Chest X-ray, PA view. Patient: 41 years old, sex M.
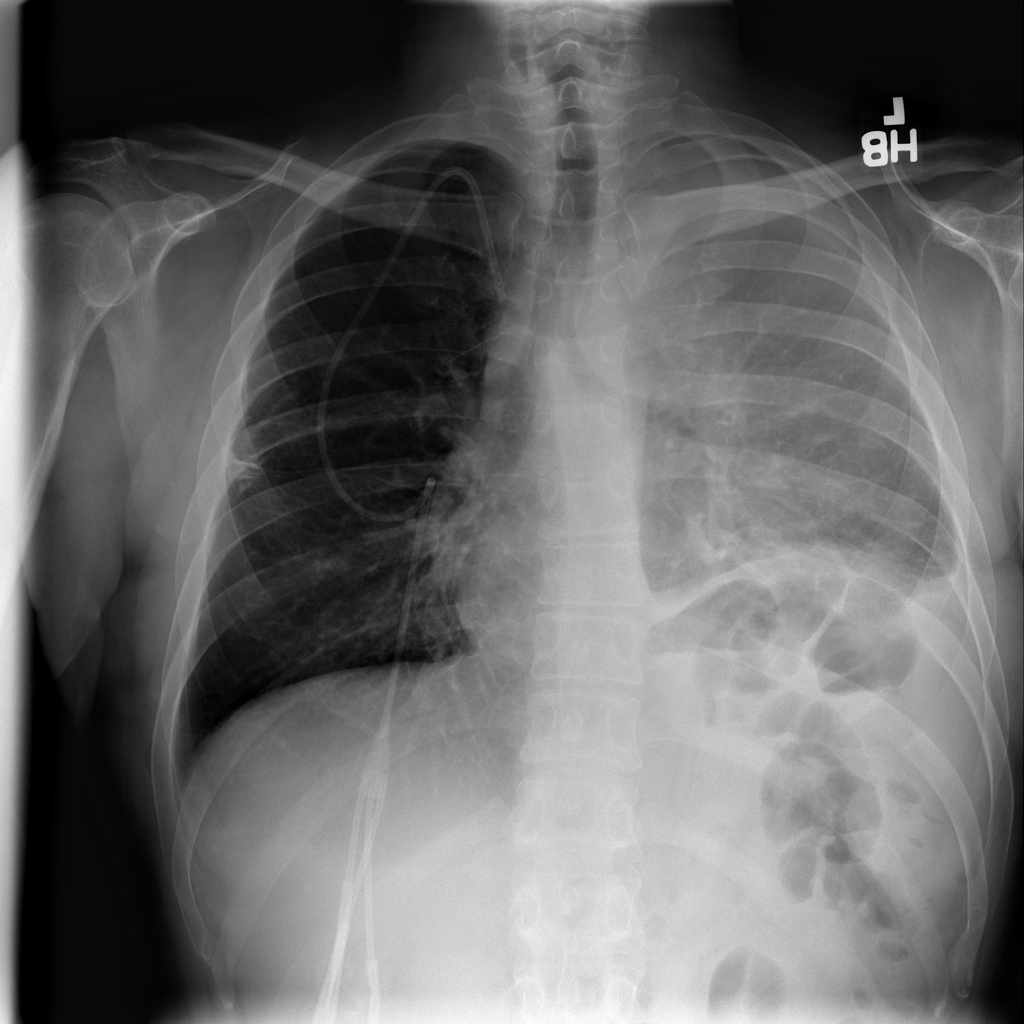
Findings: Consolidation, Pneumothorax